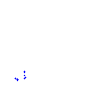
Particle: pion